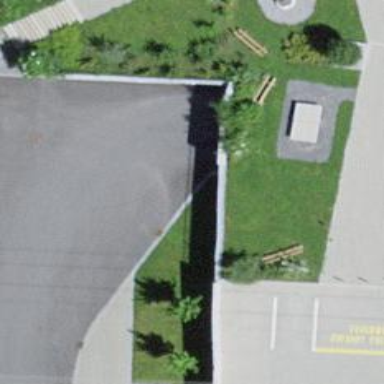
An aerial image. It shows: Parking entrance.